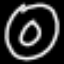
Label: donut